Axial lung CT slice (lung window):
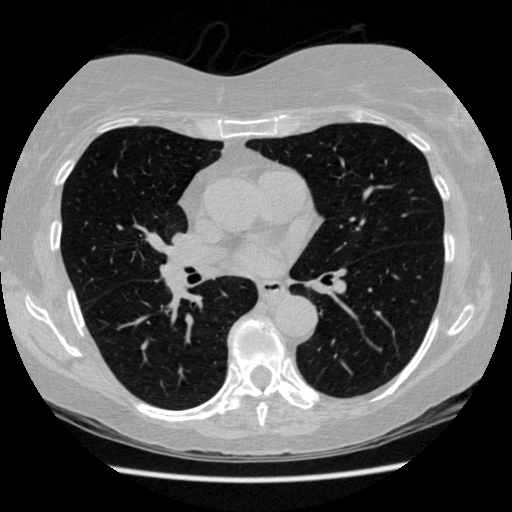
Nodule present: no